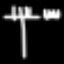
Label: fork